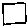
Label: square